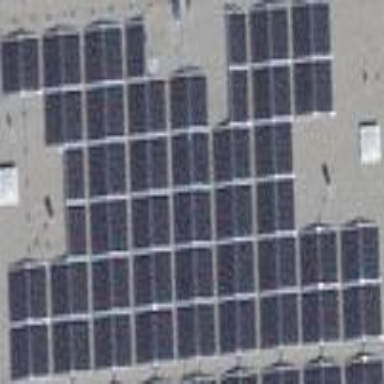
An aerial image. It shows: Solar power generator.